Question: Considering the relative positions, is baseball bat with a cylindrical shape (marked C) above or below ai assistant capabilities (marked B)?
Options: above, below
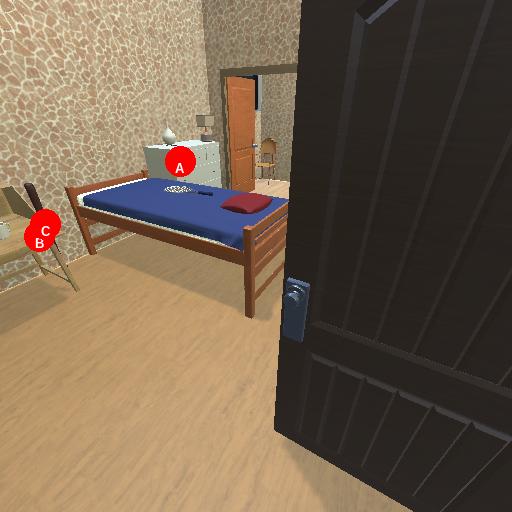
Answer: above